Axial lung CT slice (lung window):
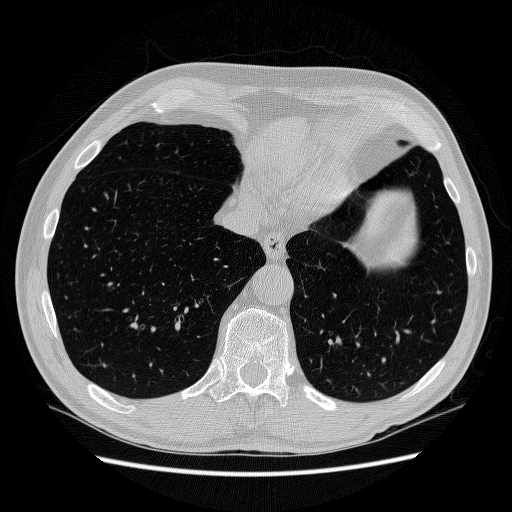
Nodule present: no